Question: Suppose there are many '<select>' elements in a form. I need a selector that selects a '<select>' element whose selected option has certain text. To explain, let's say there are 5 '<select>' elements of class "color". Each of them have 3 '<option>' with texts "white", "black", "green". Now I need to select the elements whose selected option is "white".
'''
<select class="color" >
<option value=""></option>
<option value="1"> white </option>
<option value="2"> black </option>
<option value="2"> green </option>
</select>
'''
In the scenario as depicted in the below image, I need to select those two white '<select>'s.

Thanks.
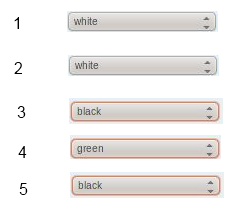
Answer: Try this.
'''
$("select.color option:selected:contains(white)").parent();
'''
This will get you all the select elements having text that starts with
It will also match
EDIT: the following code will give you the exact value.
'''
var requiredelements = $("select.color option:selected").filter(
function()
{
return ( $.trim($(this).text())=== 'white')
}).parent('select');
alert(requiredelements.length);
'''
<URL>